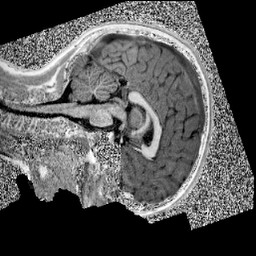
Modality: UNIT1
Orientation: sagittal
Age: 12
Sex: male
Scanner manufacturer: siemens
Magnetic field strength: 3 T
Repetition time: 4 s
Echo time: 0.00299 s